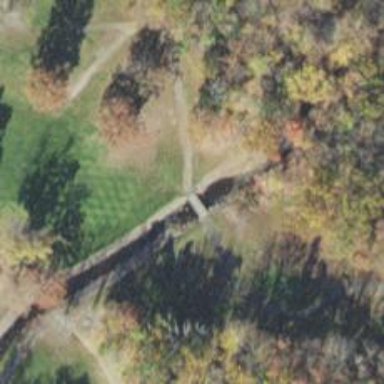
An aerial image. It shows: Path bridge with view of golf course.